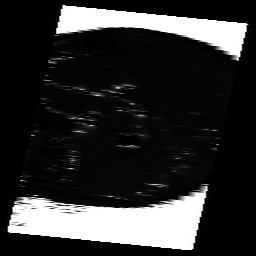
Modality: T2map
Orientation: sagittal
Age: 10
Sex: female
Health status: ill